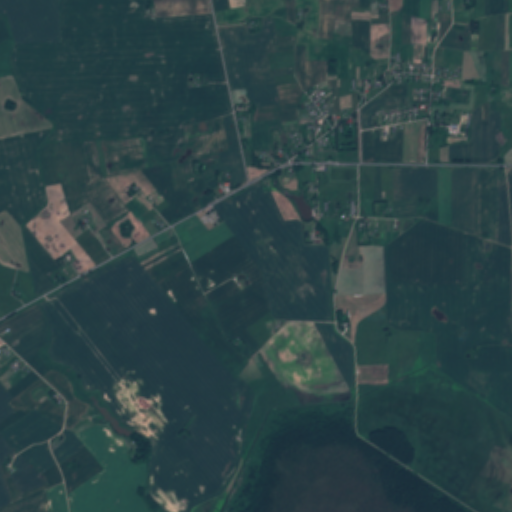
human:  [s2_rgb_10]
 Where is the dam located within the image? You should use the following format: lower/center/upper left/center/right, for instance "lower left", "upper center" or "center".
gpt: The dam is located in the center of the image.
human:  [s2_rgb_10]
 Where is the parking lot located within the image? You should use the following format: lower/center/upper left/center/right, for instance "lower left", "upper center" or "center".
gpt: The parking lot is located in the upper center of the image.
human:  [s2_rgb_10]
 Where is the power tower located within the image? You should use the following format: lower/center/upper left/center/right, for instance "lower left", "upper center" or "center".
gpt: The power tower is located in the upper of the image.
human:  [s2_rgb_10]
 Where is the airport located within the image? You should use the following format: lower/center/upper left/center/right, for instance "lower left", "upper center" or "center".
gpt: There is no airport in the image.